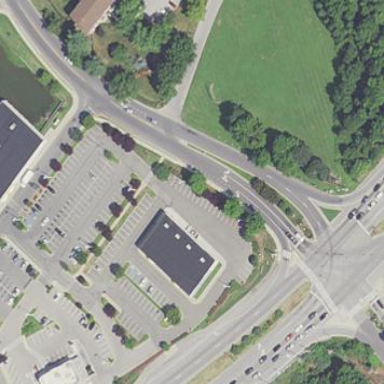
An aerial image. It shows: Traffic island covered with grass.